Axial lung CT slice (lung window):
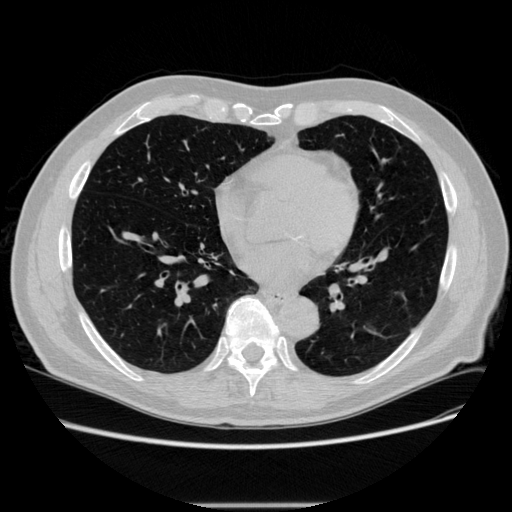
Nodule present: no